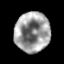
Tissue: lung
Cell type: Epithelial cells
Senescence score: 0.2408
Nuclear area (px): 1369
Mean DAPI intensity: 154.901